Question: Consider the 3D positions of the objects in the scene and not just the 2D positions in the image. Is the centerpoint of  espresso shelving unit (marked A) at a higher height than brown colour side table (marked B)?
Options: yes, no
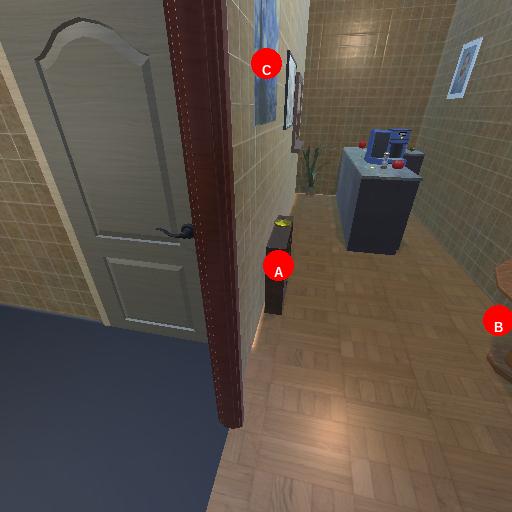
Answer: yes